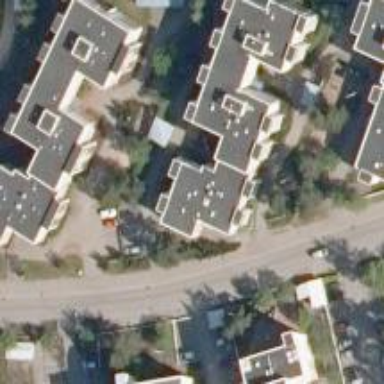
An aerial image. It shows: Alley classified as service road.